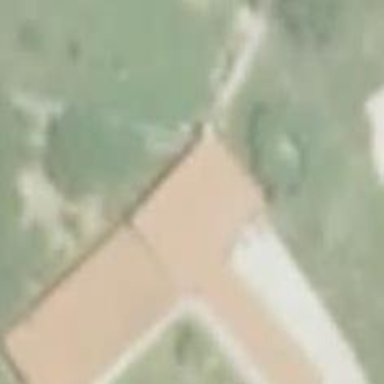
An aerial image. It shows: Shed.